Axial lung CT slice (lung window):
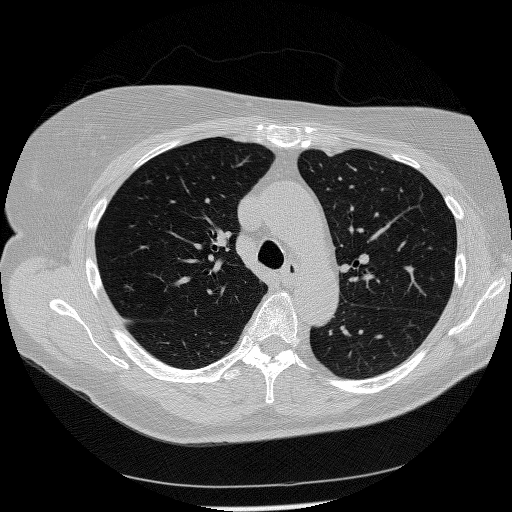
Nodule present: no